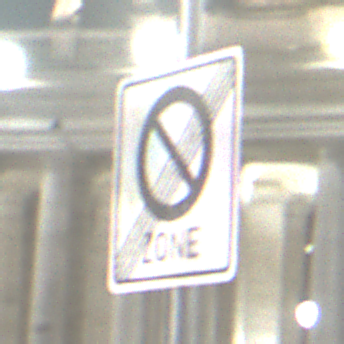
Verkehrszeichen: EndeEingeschraenktesHalteverbotZone
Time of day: Night
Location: Outdoor (Urban)
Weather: PartlyCloudy
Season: NotSpecified
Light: Artificial